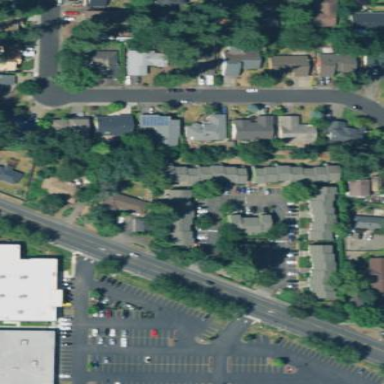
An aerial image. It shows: Residential area consisting of single-family homes.